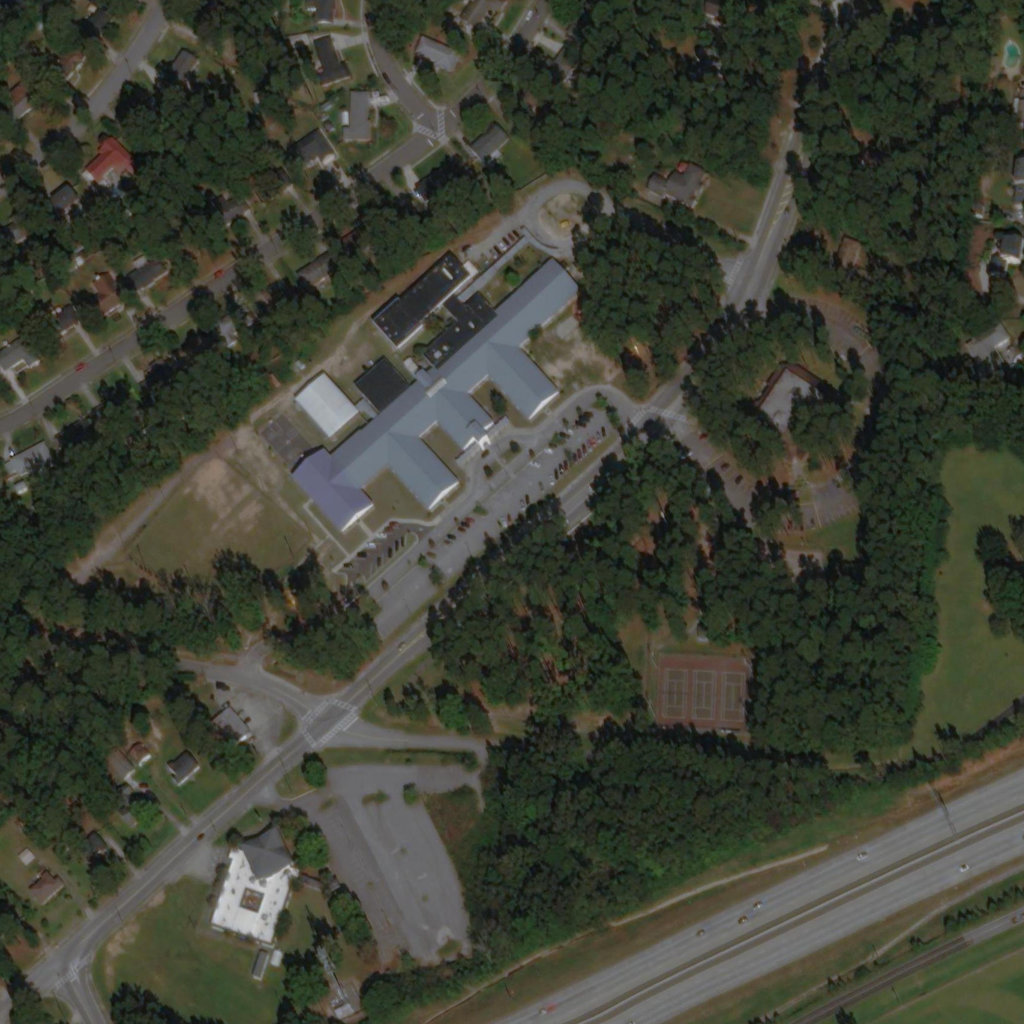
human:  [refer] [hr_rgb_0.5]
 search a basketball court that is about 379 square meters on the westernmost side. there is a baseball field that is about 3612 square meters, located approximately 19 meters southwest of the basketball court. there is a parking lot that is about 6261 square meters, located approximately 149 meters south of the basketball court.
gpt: <box>[[25, 39, 30, 45, 0]]</box>